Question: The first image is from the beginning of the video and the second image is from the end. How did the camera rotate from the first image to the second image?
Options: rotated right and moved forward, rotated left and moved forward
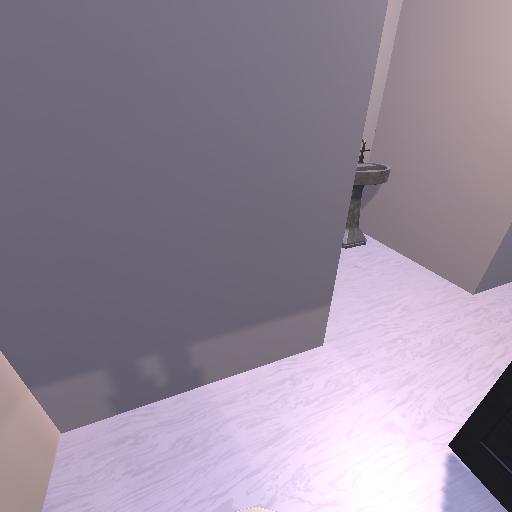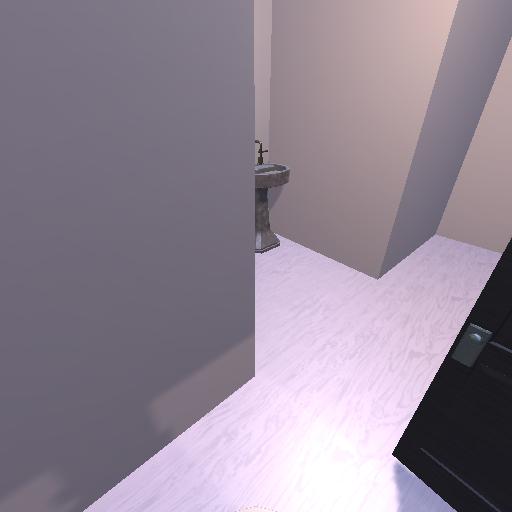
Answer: rotated right and moved forward